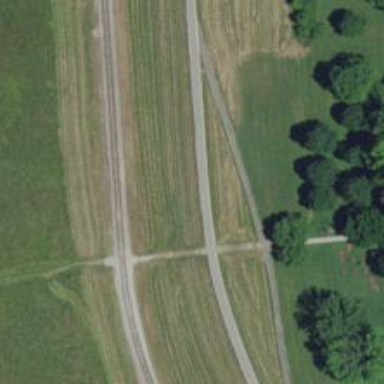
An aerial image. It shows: Path along the levee.